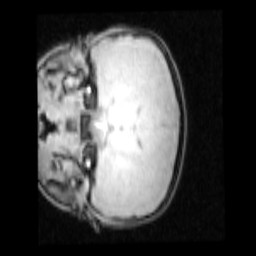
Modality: PDw
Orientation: coronal
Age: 9
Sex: female
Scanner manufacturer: siemens
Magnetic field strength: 3 T
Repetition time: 0.25 s
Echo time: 0.00103 s